Aerial crown-view tile of a tropical tree (Barro Colorado Island, Panama), acquired 20240611:
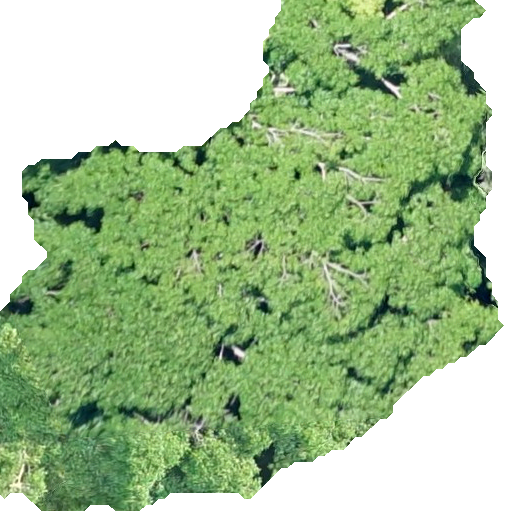
Species: Hura crepitans
GBIF accepted scientific name: Hura crepitans
Crown area: 302.086 m²